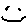
Label: smiley face